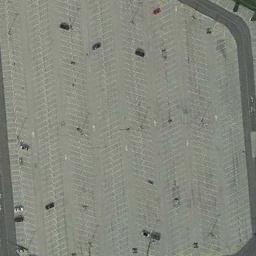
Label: parking_lot